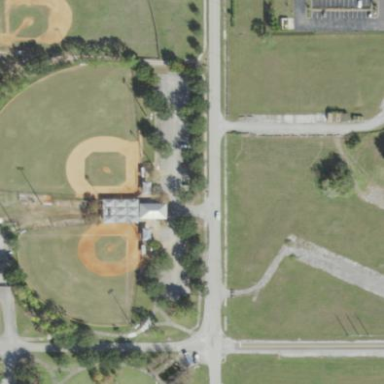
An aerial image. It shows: Baseball pitch for leisure land.